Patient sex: M
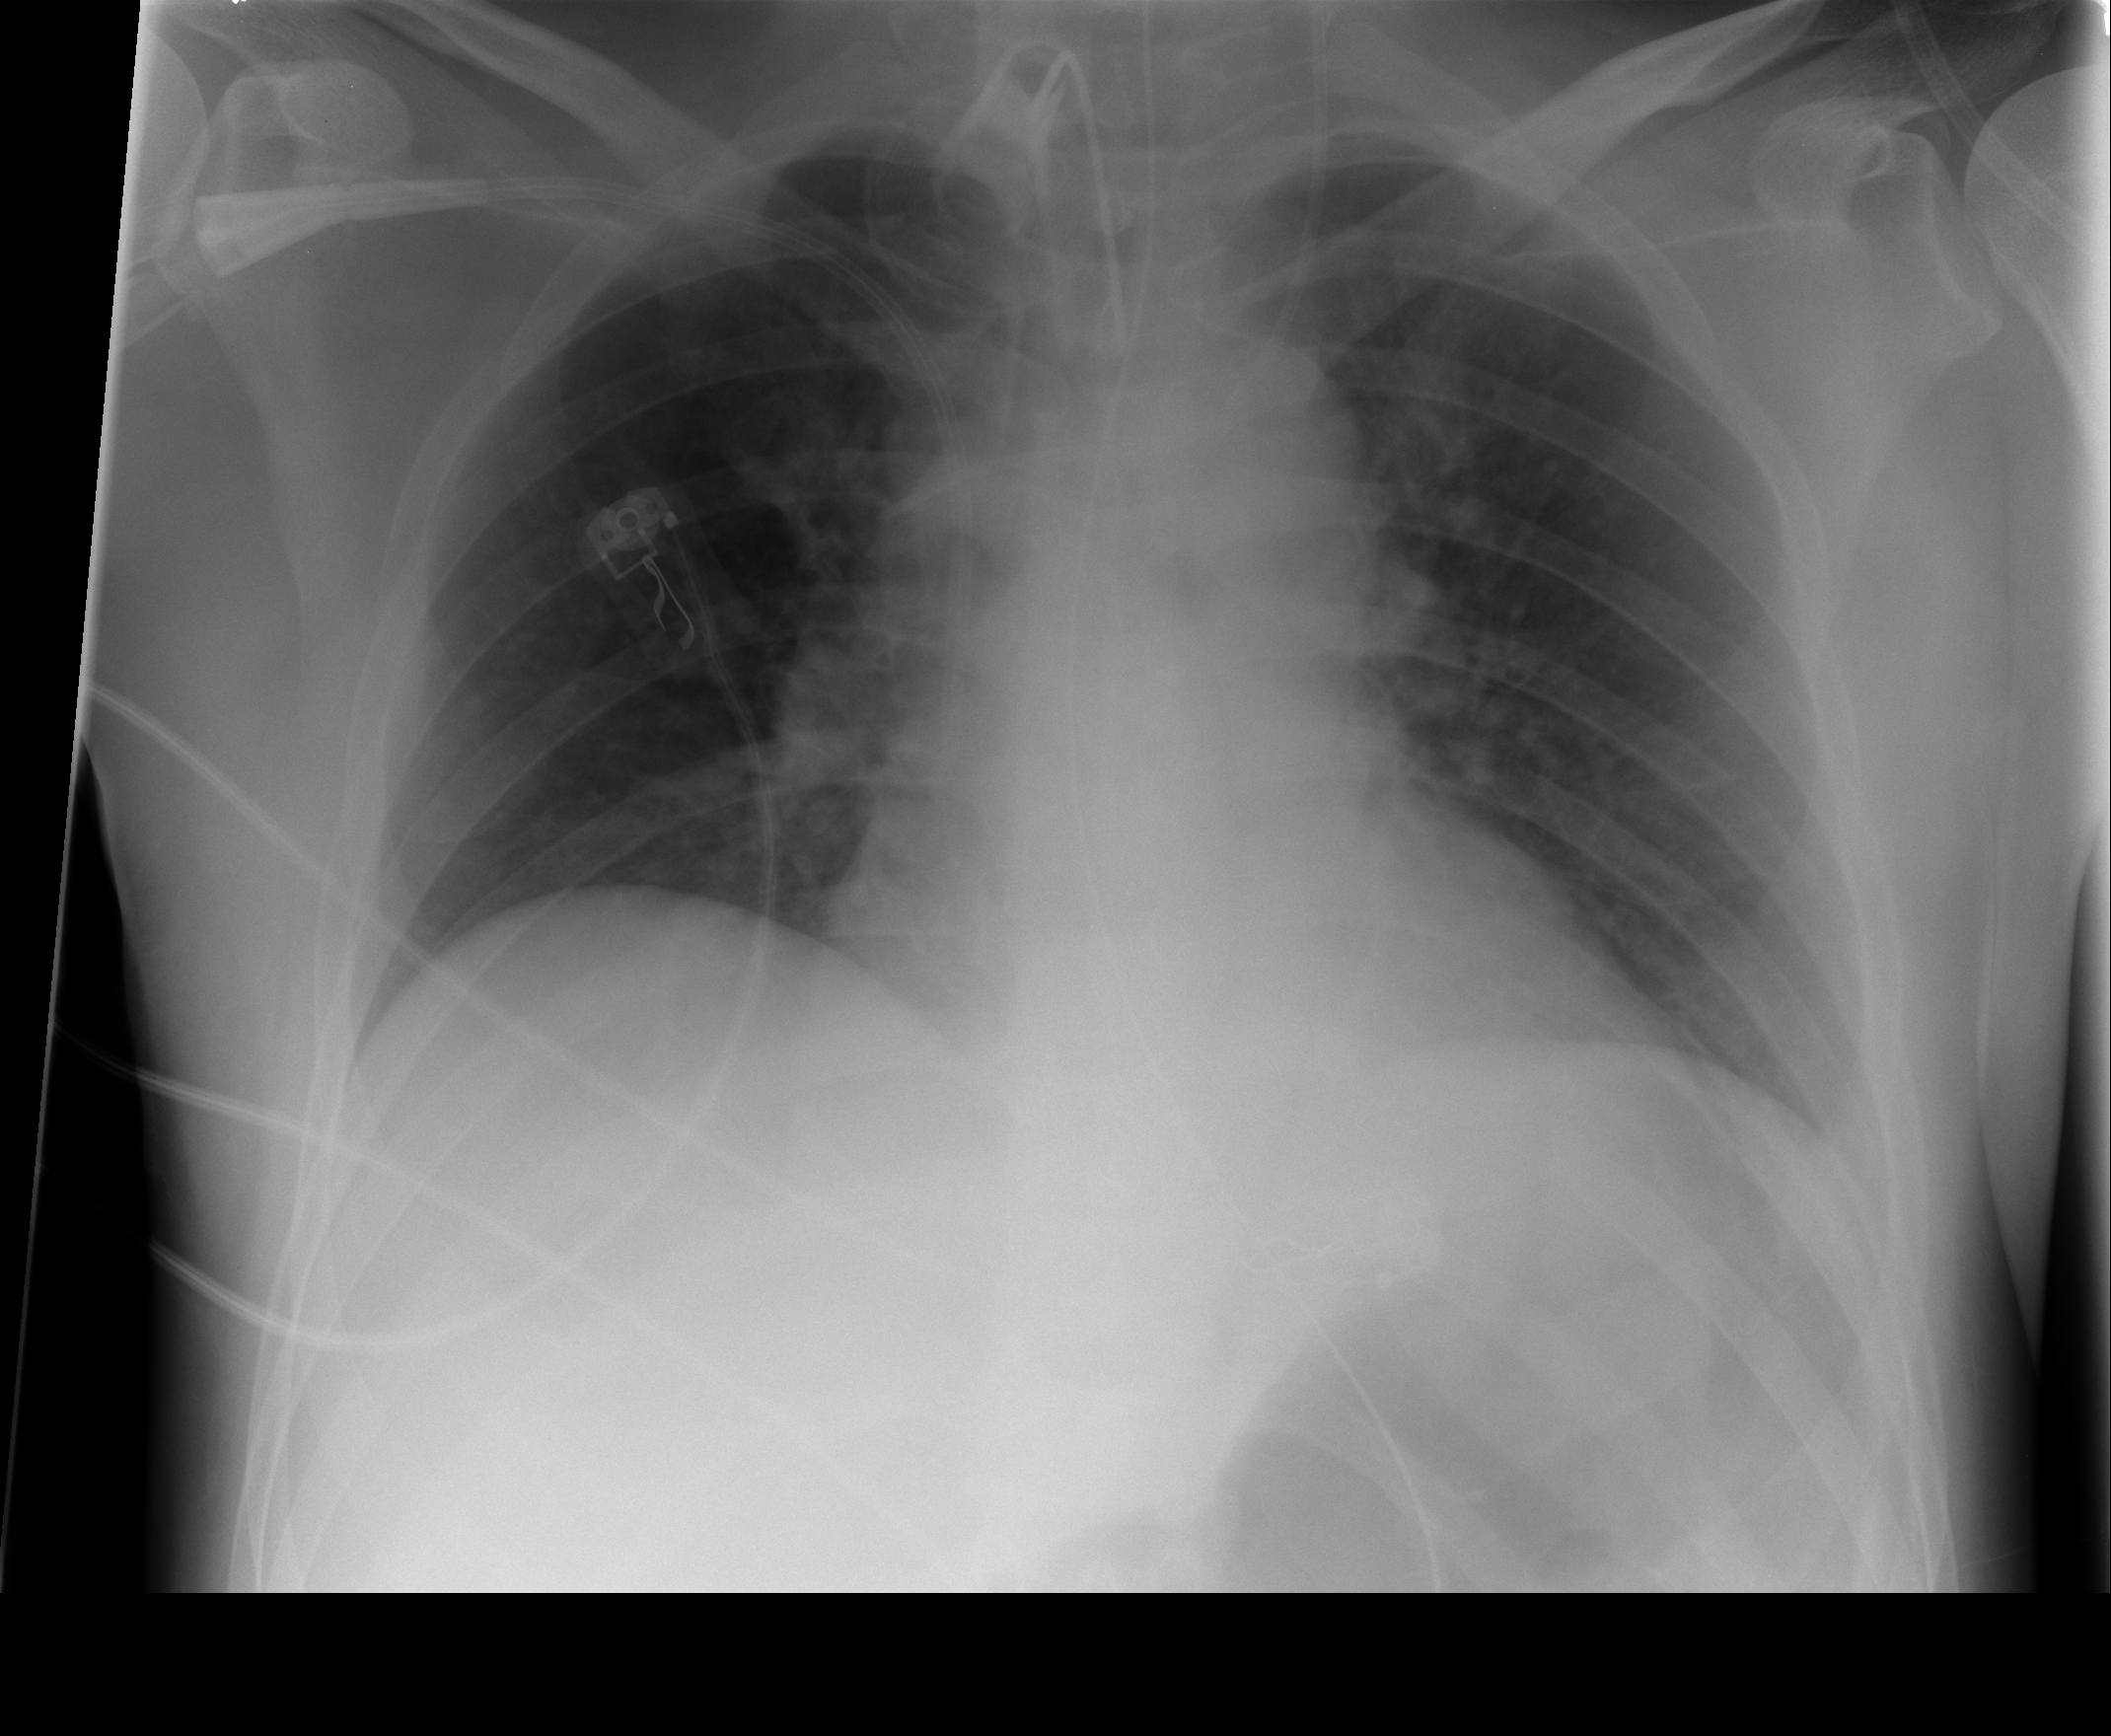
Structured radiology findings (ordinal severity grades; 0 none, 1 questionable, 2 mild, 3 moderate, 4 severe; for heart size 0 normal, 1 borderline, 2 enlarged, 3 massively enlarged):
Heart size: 0
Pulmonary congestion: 0
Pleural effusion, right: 0
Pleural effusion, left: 0
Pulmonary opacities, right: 0
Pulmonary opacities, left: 0
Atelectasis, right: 2
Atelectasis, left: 2